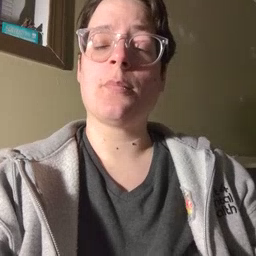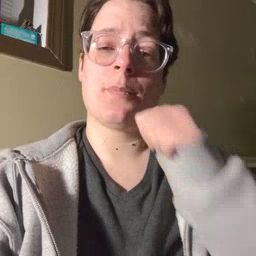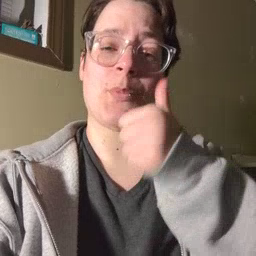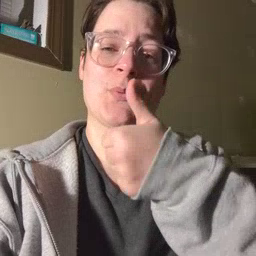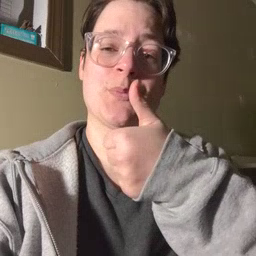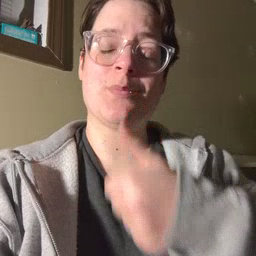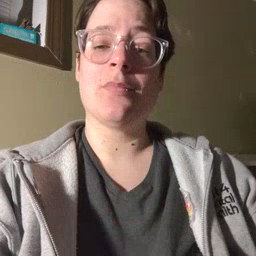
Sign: tomorrow